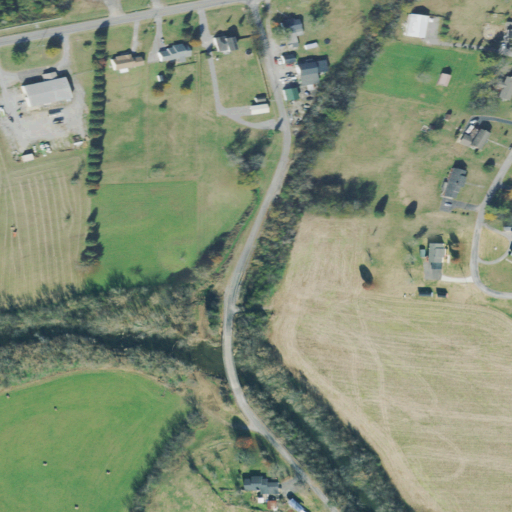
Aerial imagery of valley in Tennessee named Dodd Hollow containing pasture, open development, low intensity development, cultivated crops, high intensity development, medium intensity development, mixed forest, and evergreen forest